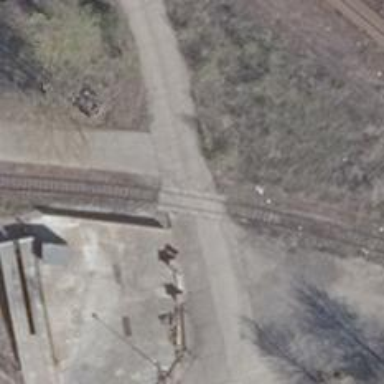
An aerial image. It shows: Level crossing along the railway.